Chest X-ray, PA view. Patient: 53 years old, sex M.
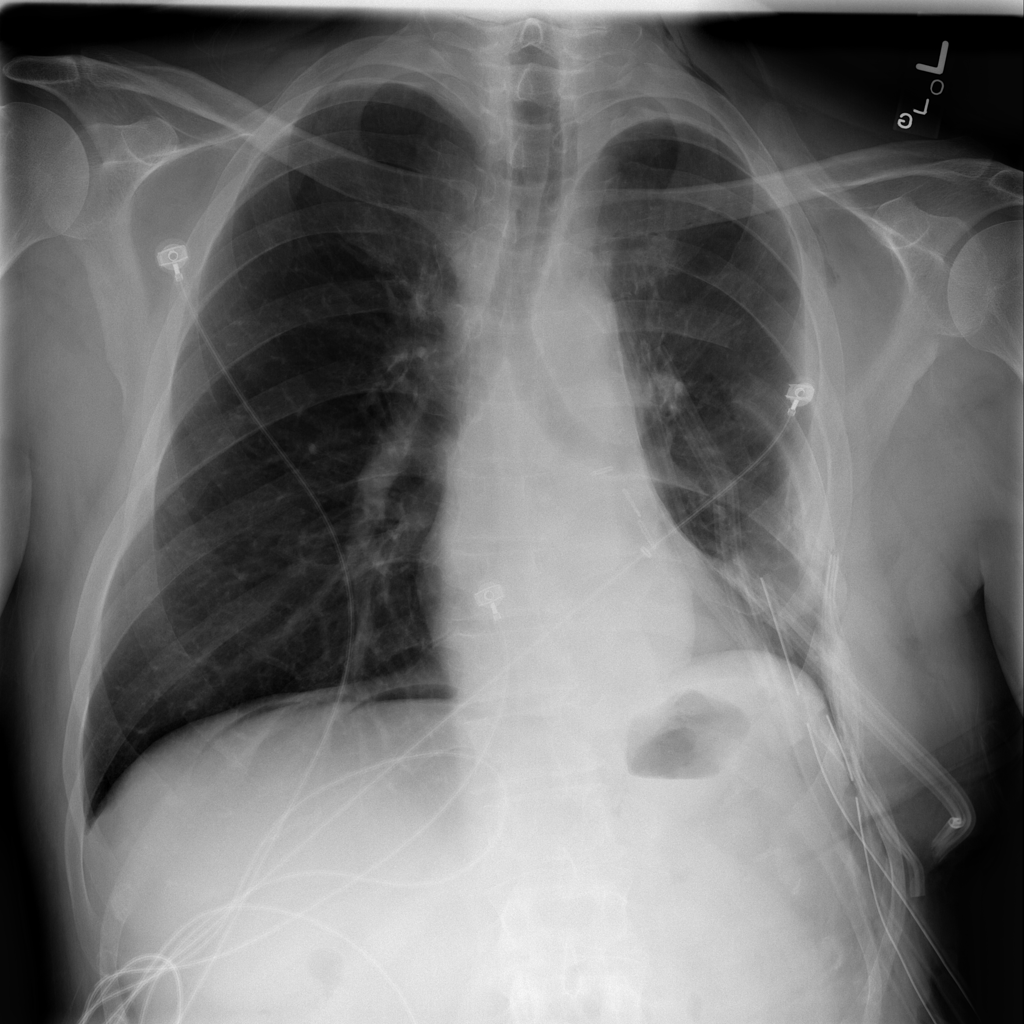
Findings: No Finding